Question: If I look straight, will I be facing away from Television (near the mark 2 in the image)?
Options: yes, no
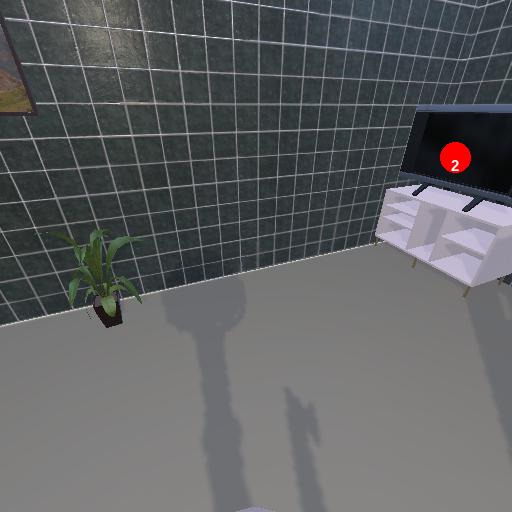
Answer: yes